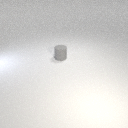
small gray rubber cylinder